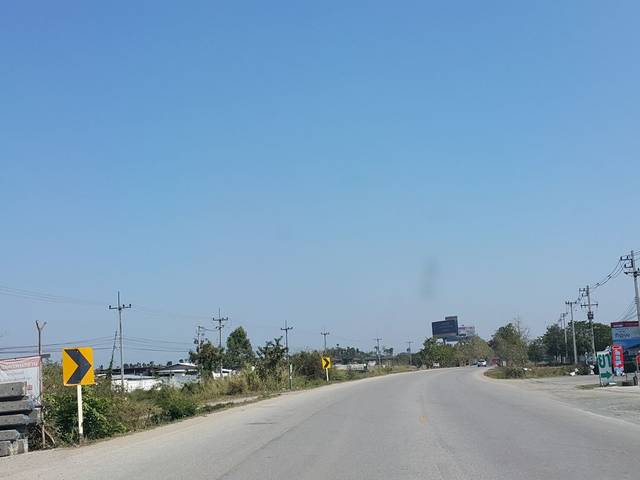
Region: Thailand
Coordinates: 18.866, 98.985